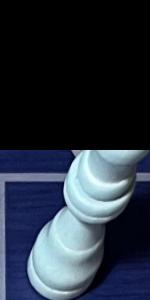
Label: Queen_White